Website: apple
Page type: account-selection
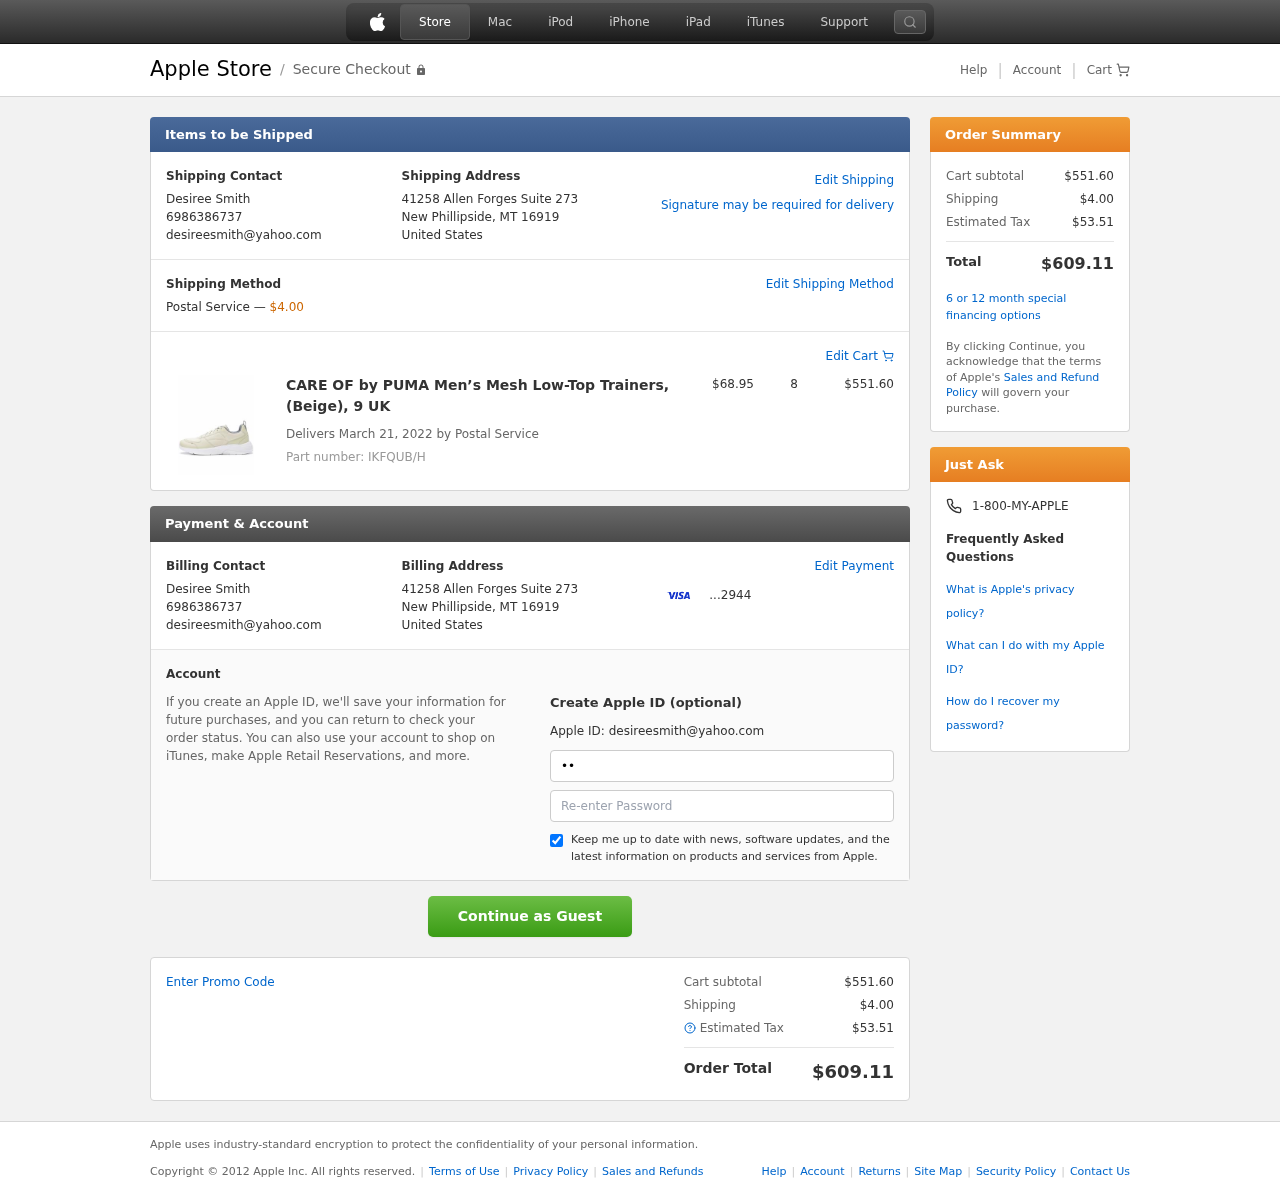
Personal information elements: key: PII_CARD_LAST4
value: ...2944
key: PII_CITY_STATE_ZIP
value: New Phillipside, MT 16919
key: PII_COUNTRY
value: United States
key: PII_EMAIL
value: desireesmith@yahoo.com
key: PII_FULLNAME
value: Desiree Smith
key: PII_PHONE
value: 6986386737
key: PII_STREET
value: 41258 Allen Forges Suite 273
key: PII_FIRSTNAME
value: Desiree
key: PII_LASTNAME
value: Smith
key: PII_FULLNAME2
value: Desiree Smith
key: PII_FULLNAME3
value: Desiree Smith
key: PII_FIRSTNAME2
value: Desiree
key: PII_FIRSTNAME3
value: Desiree
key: PII_LASTNAME2
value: Smith
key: PII_LASTNAME3
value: Smith
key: PII_FIRSTNAME_DERIVED
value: Desiree
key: PII_LASTNAME_DERIVED
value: Smith
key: PII_FULLNAME_DERIVED
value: Desiree Smith
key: PII_NAME_FULL_DERIVED
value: Desiree Smith
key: PII_PHONE_LINE
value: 6737
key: PII_PHONE_SUFFIX
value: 6737
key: PII_PHONE2
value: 6986386737
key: PII_PHONE3
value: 6986386737
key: PII_PHONE_NUMERIC
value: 6986386737
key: PII_PHONE_LINE_NUMERIC
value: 6737
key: PII_PHONE_SUFFIX_NUMERIC
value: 6737
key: PII_PHONE2_NUMERIC
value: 6986386737
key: PII_PHONE3_NUMERIC
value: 6986386737
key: PII_PHONE_DIGITS
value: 6986386737
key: PII_PHONE_LAST4
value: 6737
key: PII_EMAIL2
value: desireesmith@yahoo.com
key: PII_EMAIL3
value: desireesmith@yahoo.com
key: PII_CITY
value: New Phillipside
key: PII_STATE_ABBR
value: MT
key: PII_POSTCODE
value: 16919
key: PII_POSTCODE_FULL
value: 16919
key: PII_CITY_STATE
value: New Phillipside, MT
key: PII_POSTCODE_NUMERIC
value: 16919
Product elements: key: PRODUCT1_NAME
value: CARE OF by PUMA Men’s Mesh Low-Top Trainers, (Beige), 9 UK
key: PRODUCT1_PRICE
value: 68.95
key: PRODUCT1_QUANTITY
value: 8
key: PRODUCT_PART_NUMBER
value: Part number: IKFQUB/H
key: PRODUCT_TOTAL
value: $551.60
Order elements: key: ORDER_SHIPPING_COST
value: $4.00
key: ORDER_DELIVERY_DATE
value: Delivers March 21, 2022 by Postal Service
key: ORDER_SUBTOTAL
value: $551.60
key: ORDER_TAX
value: $53.51
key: ORDER_TOTAL
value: $609.11